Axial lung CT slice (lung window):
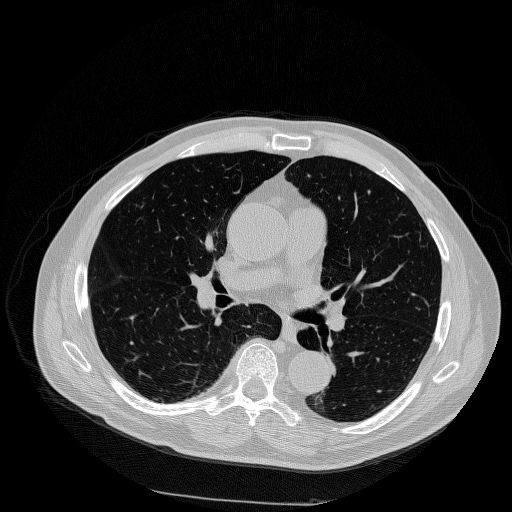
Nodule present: no